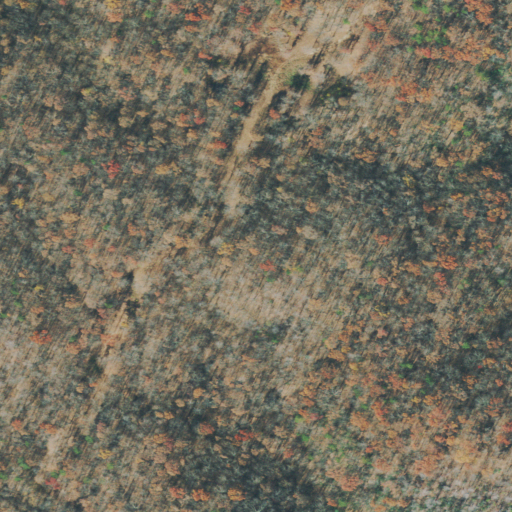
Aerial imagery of ridge(s) in Tennessee named Sawmill Ridge containing only deciduous forest